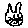
Label: cat